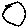
Label: circle